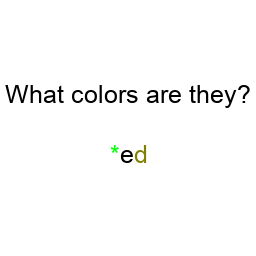
Color: lime, black, olive
Color name shown: red
Background color: white
Question text color: black